Question: Very new to programming here. I am going through 'C# 8.0 and .NET Core 3.0 book'. I tried to check which versions of the C# compiler are available, but the term 'csc' isn't recognized. I have installed C# to Visual Studio Code and played with this a little, but I am new, so figure now is a good time to ask questions. Any tips would be appreciated.

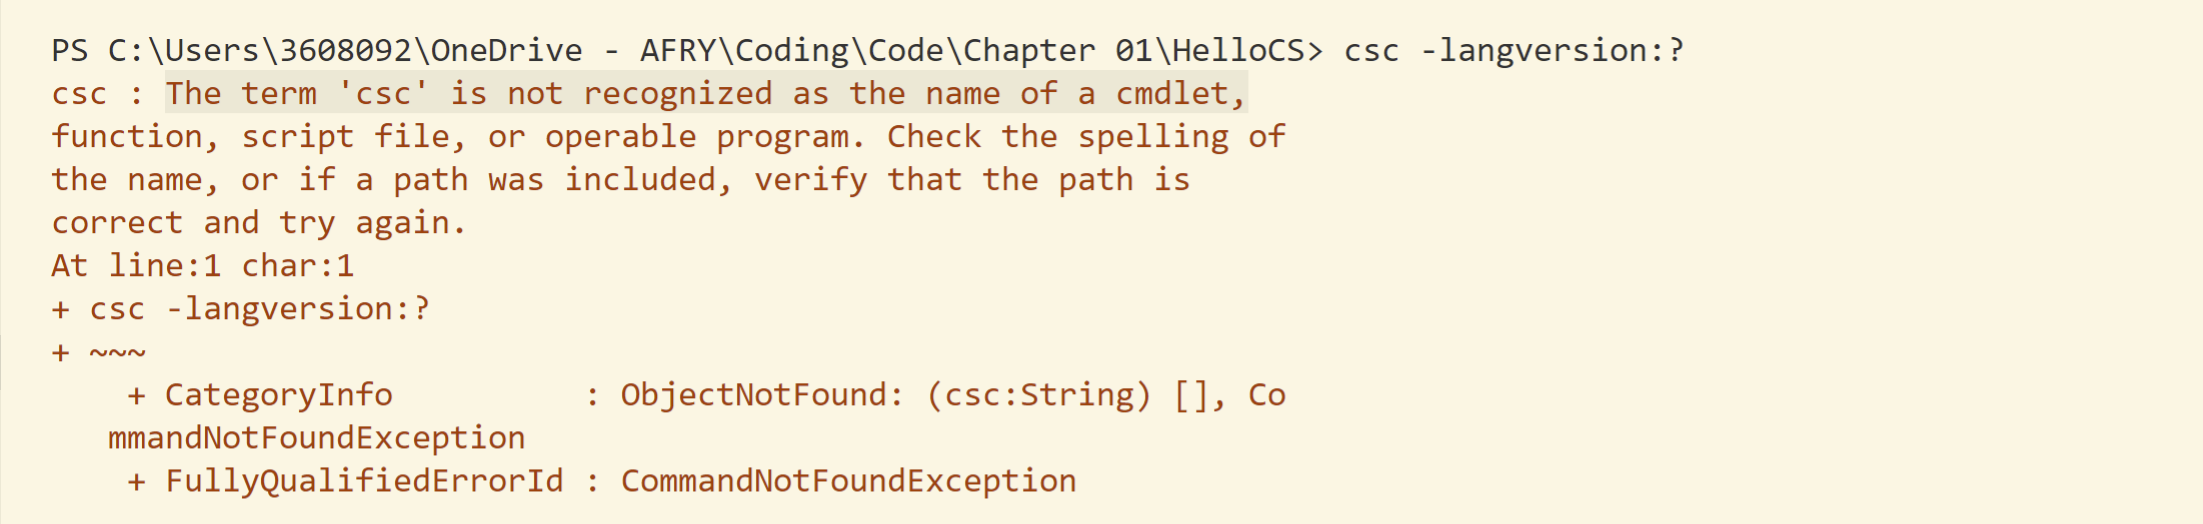
Answer: 1. Locate the path of csc.exe and add it your PATH environment variable. Probably C:\Windows\Microsoft.NET\Framework644.0.30319. There will be csc.exe for all versions like v2.0.XXXXX and v3.5. Select the one with the highest version in Framework64/Framework directory depending on your requirement.
2. Copy the path of csc.exe and add it to the PATH system environment variable.
3. Quit the CMD, and then launch again and run the program